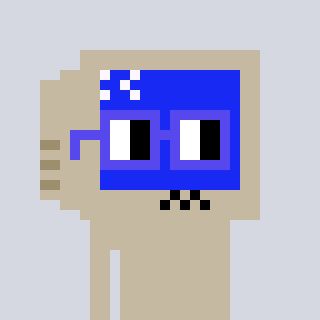
a pixel art character with square blue glasses, a old monitor-shaped head and a redpinkish-colored body on a cool background